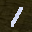
Label: 1